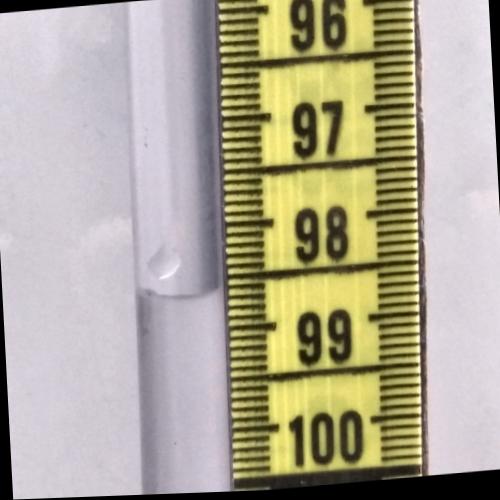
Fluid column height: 98.6 cm